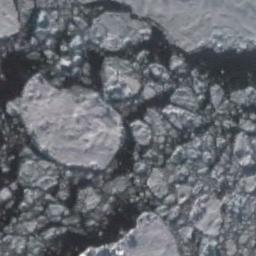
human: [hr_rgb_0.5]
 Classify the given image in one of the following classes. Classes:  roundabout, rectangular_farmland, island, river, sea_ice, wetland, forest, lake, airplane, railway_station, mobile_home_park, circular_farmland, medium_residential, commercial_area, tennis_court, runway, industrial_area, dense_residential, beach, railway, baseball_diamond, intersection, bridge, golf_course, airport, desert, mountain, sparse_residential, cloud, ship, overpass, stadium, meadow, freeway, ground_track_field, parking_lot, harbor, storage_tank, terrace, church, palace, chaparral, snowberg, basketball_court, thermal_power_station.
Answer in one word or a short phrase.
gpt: sea_ice